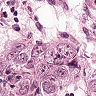
Metastatic tissue present: yes